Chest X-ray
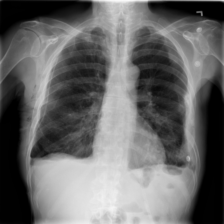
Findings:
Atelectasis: negative
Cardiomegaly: negative
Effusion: negative
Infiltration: positive
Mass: negative
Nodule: negative
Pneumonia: negative
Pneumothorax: negative
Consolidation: negative
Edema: negative
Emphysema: positive
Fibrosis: negative
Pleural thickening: positive
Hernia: negative